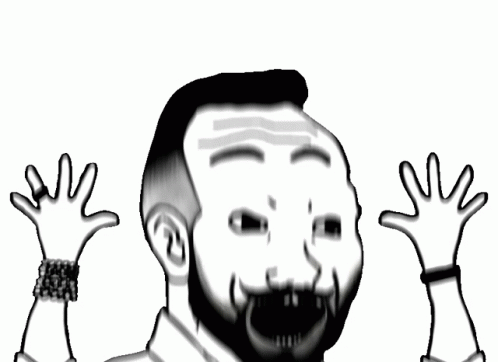
Label: 5_Soyjak